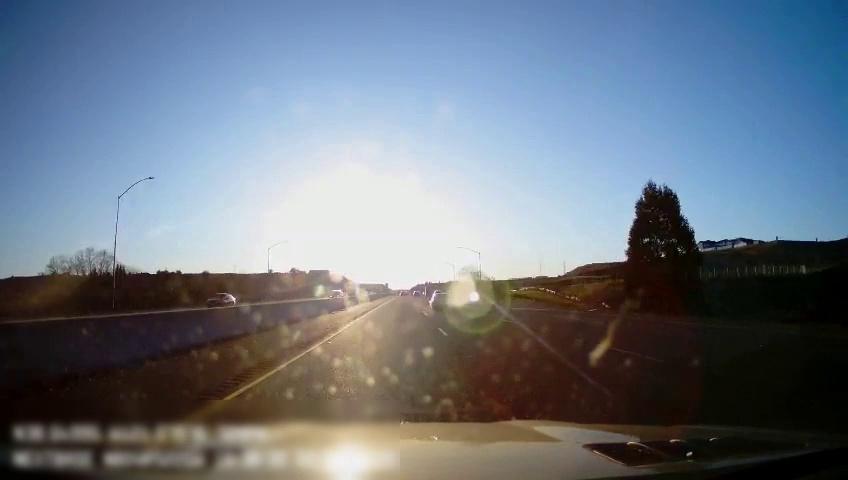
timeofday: Day
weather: Sunny
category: Drivable Space
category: Drivable Space
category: Vehicles | Car
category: Vehicles | Car
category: Vehicles | SUV
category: Lanes | Current Lane
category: Lanes | Current Lane
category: Lanes | Alternate Lane
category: Lanes | Alternate Lane